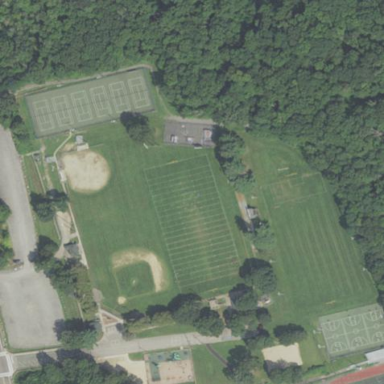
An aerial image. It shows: American football pitch.